Question: I have a legacy PHP project using MySQL. PhpStorm discovers that there are MySQL queries inside the project, and asks me to provide a data source for them.
This opens this window:

Yet I am totally confused on how to provide the credentials to my MySQL database. I expected a mask to enter my MySQL host, username, password and target database name. Yet I cannot find this in here.
How to configure a MySQL data source in PhpStorm?
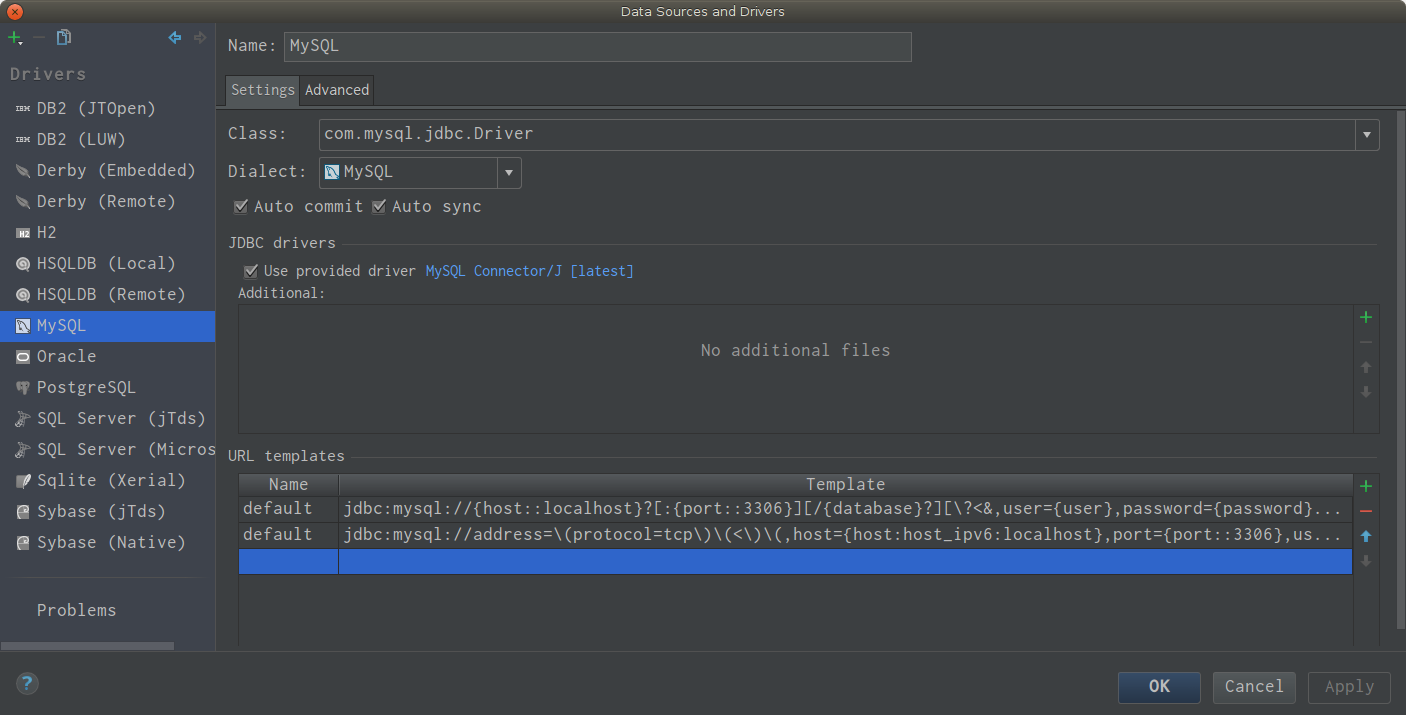
Answer: To create a new source for your projet, click on the green "+" icon and select mysql in the list of drivers. It should display fields for database info including username and password.